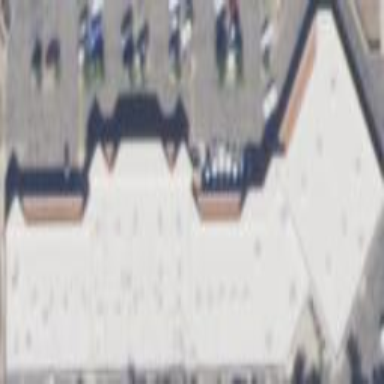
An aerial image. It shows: Retail building.